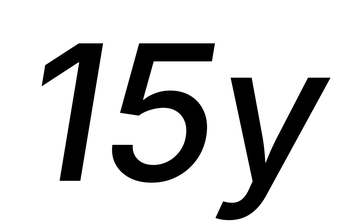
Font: Inter-Italic_Medium_Italic